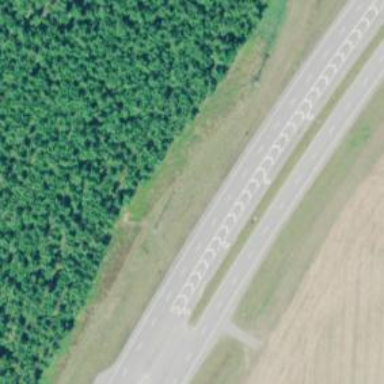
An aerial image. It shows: Asphalt trunk highway which is also expressway.